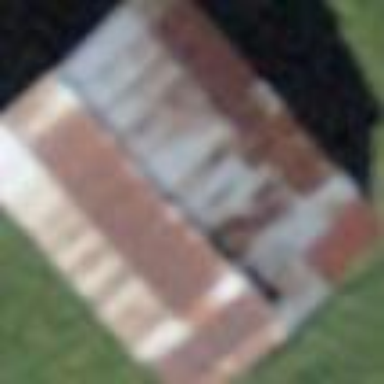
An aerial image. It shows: Barn.